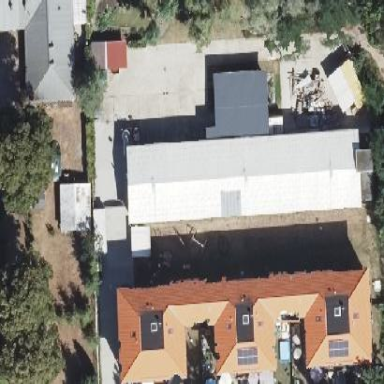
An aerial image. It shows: Commercial building with skillion roof shape.